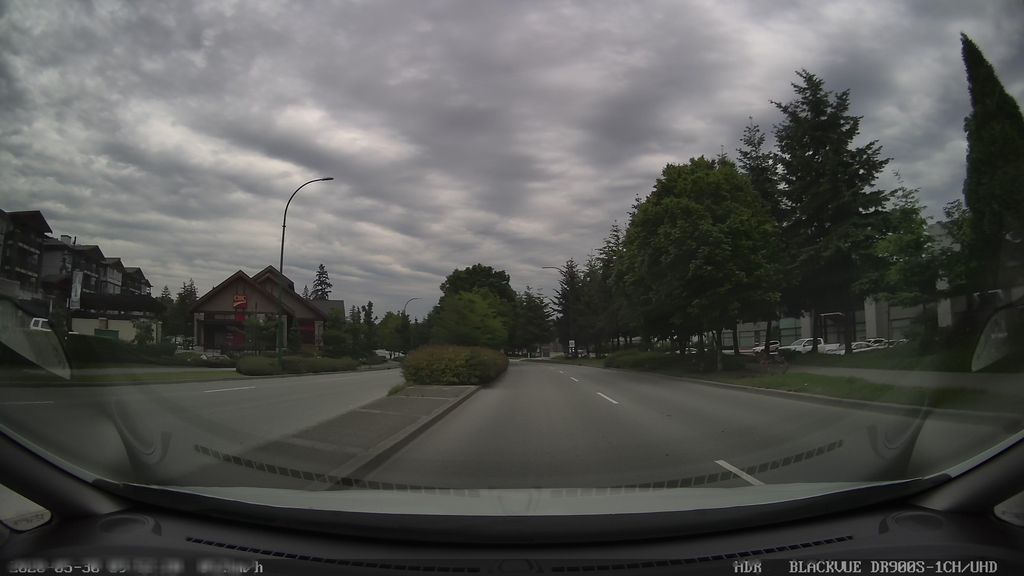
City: vancouver